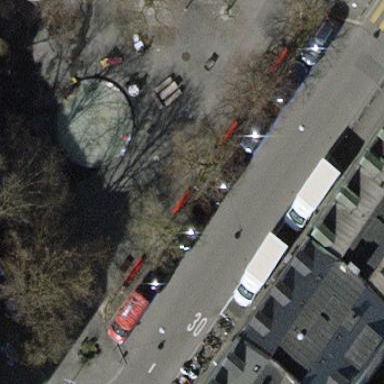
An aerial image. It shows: Parking lane for vehicles.